Question: I arrived at this problem after looking at the following two posts:
<URL>
<URL>
'''
Row_ID | Year | CustomerID | Product | Location
001 2011 A00001 Muffin GroceryStore
002 2011 A00002 Muffin Supermarket
003 2012 A00001 Muffin GasStation
004 2012 A00002 CandyBar GroceryStore
005 2012 A00002 Muffin GasStation
'''

In my form, I want users to be able to select a 'Year' and 'Location' value. Once they do so, I want them to see the number of muffins sold at that particular location in the control below the 'Location' combobox, the 'Muffin Count' control.
I have written VBA (see below) for the 'Location' control's OnClick Event. It not only generates the crosstab query that transforms my original table ('TableA'), but it also takes the value from the 'Muffins' column on the new crosstab table and places it in the 'Muffin Count' control:
'''
Private Sub cboChoice_1_Click()
Dim SQL As String
Dim db As Database
Dim rs As DAO.Recordset
SQL = "TRANSFORM Count(TableA.CustomerID) AS CountOfCustomers " _
& "SELECT TableA.Year, TableA.Location FROM TableA " _
& "WHERE TableA.Product='Muffin' " _
& "AND TableA.Year='" & Me.cboChoice_1.Value & "' " _
& "AND TableA.Location='" & Me.cboChoice_2.Value & "' " _
& "GROUP BY TableA.Year, TableA.Location PIVOT TablaA.Product;"
Set db = CurrentDb
Set rs = db.OpenRecordset(SQL)
Me.txt_Muffin_Count.Value = rs!Muffins
End Sub
'''
This schema works except when I chose a Year-Location combination where the value is expected to be Null (the implication being that there were no Muffins sold at that particular location for that particular year).
These occurrences (where Muffin Count is expected to be Null) also generate "Run-time error '3265' error Item not found in this collection".
I want to find a way (if possible) for my VBA to handle these null instances. My ultimate goal is to be rid of the "Run-time error '3265'..." message when making a Year-Location selection that generates a Null value.
Ideally, I would also like my VBA to simply insert the text "no records" in the 'Muffin Count' textbox control when this happens as well.
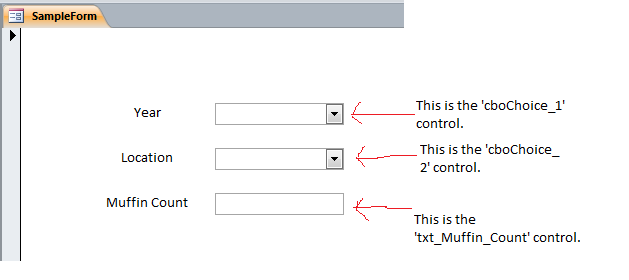
Answer: You do not need to make a TRANSFORM for this OR create a query. Just add some code to the OnChange events of your comboboxes, checking if both comboboxes have a valid value. If so, fill the txt_Muffin_Count like this:
'''
Me.txt_Muffin_Count = _
DCount("RowID","TableA","Product = 'Muffin' " & _
"AND Year='" & Me.cboChoice_1.Value & "' " & _
"AND Location = '" & Me.cboChoice_1.Value & "'")
'''
This will return a 0 instead of NULL for "No Sales".